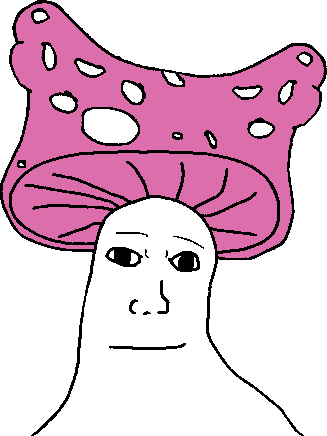
Label: 5_Shroomjak